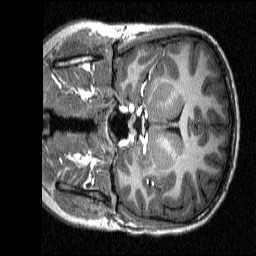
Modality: T1w
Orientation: coronal